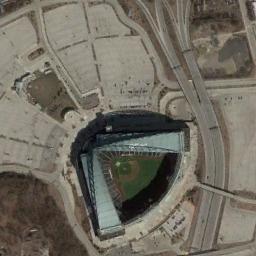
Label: stadium